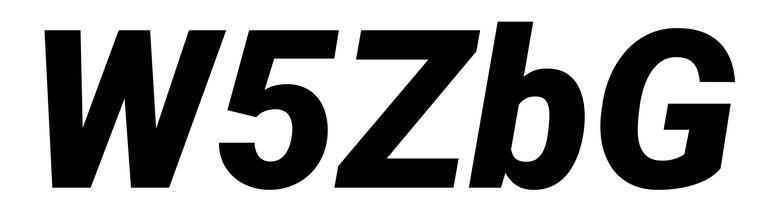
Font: Roboto-Italic_Black_Italic